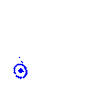
Particle: electron